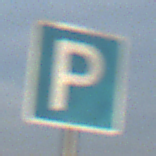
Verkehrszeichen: Parken
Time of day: SunriseSunset
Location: Outdoor (Nature)
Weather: PartlyCloudy
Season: NotSpecified
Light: Natural